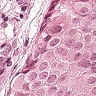
Metastatic tissue present: yes